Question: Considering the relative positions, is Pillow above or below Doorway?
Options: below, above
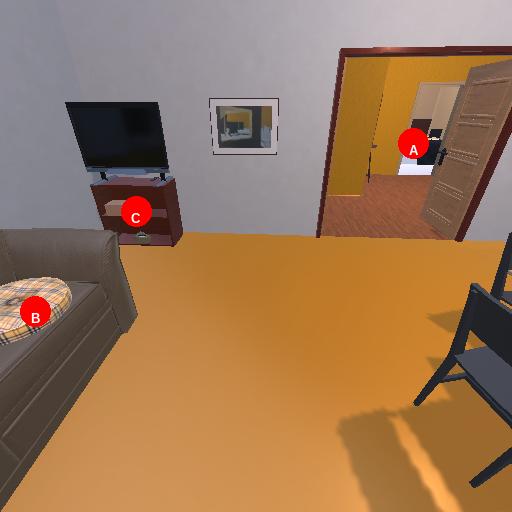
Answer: below